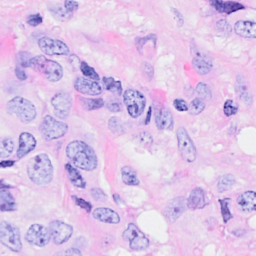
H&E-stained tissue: Breast